Field crop: tomato
Growth stage: 1
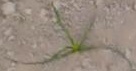
Species: cyperus